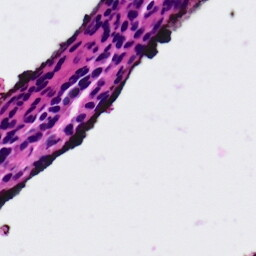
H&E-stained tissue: Ovarian